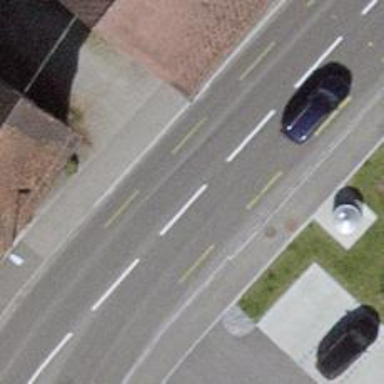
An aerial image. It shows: Secondary road with asphalt surface and sidewalks on both sides. There is lane for cyclists on both sides of the road.